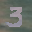
Label: 3